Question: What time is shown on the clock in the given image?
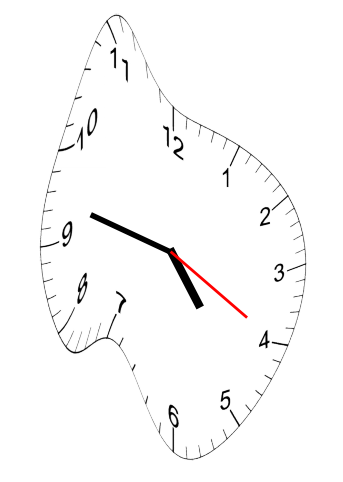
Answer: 04:47:20